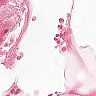
Metastatic tissue present: no